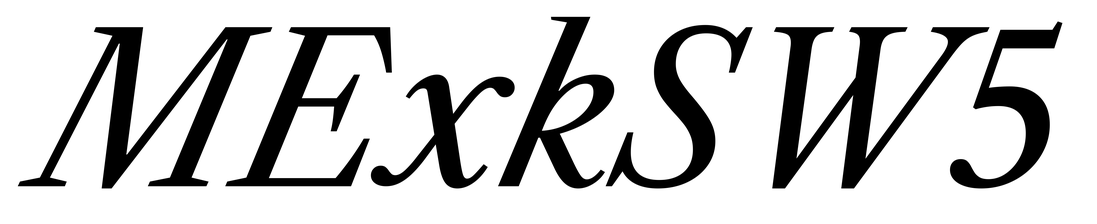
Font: LibreCaslonText-Italic_Italic